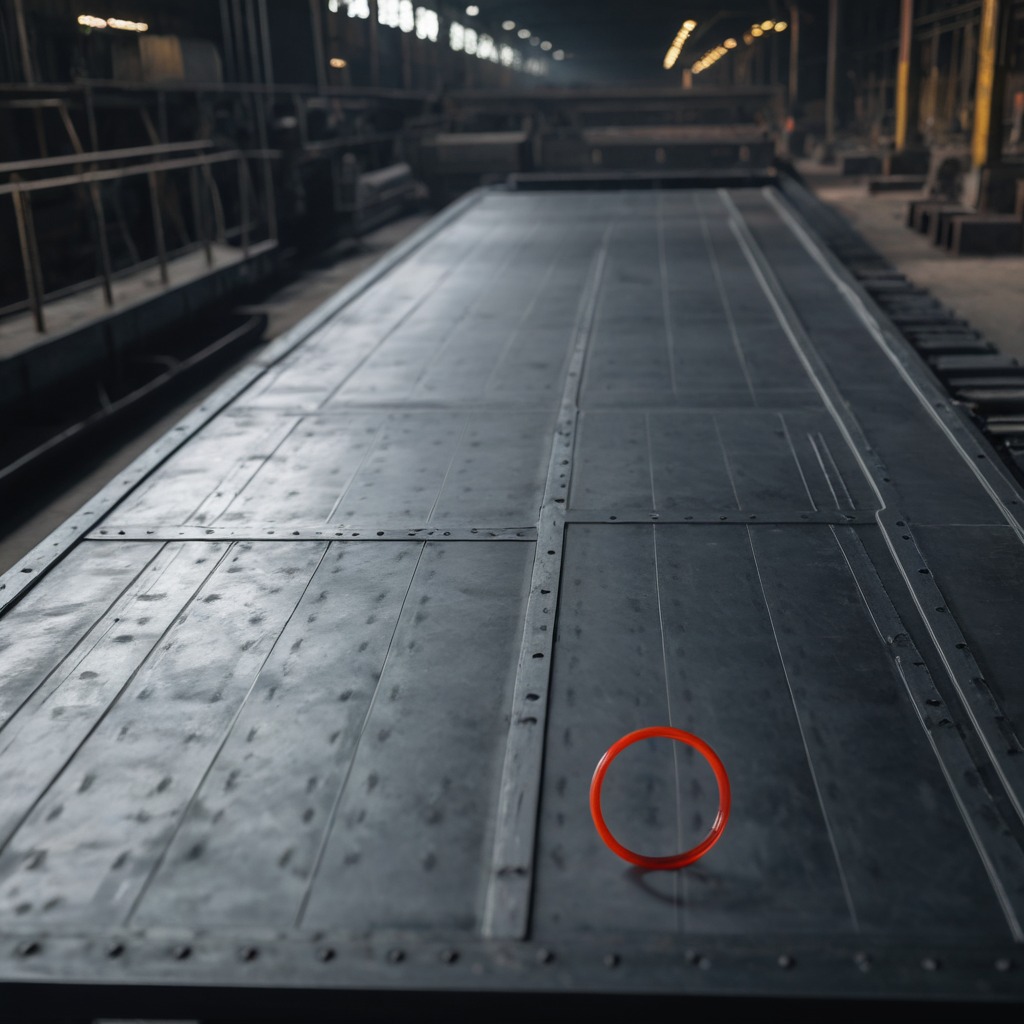
A rubber O-ring is lying on a cold steel table in a mining workshop.